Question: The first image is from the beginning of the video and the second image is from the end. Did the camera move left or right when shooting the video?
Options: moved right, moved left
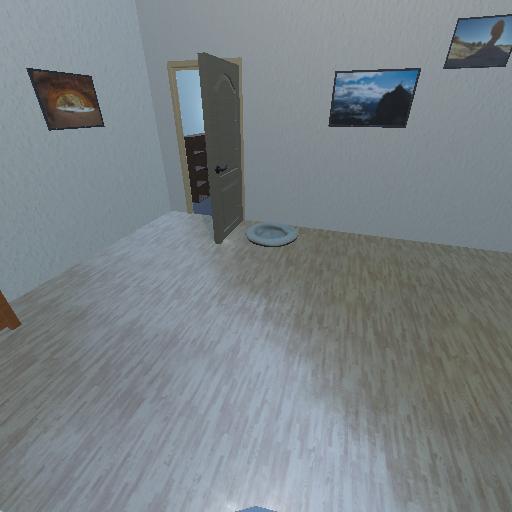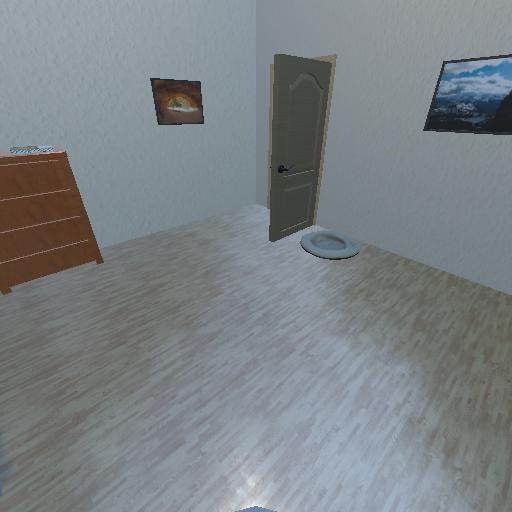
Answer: moved right